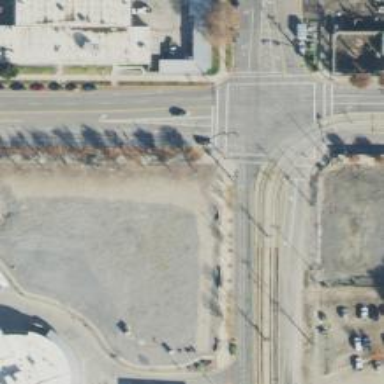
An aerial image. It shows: Crossing on the road with line markings.